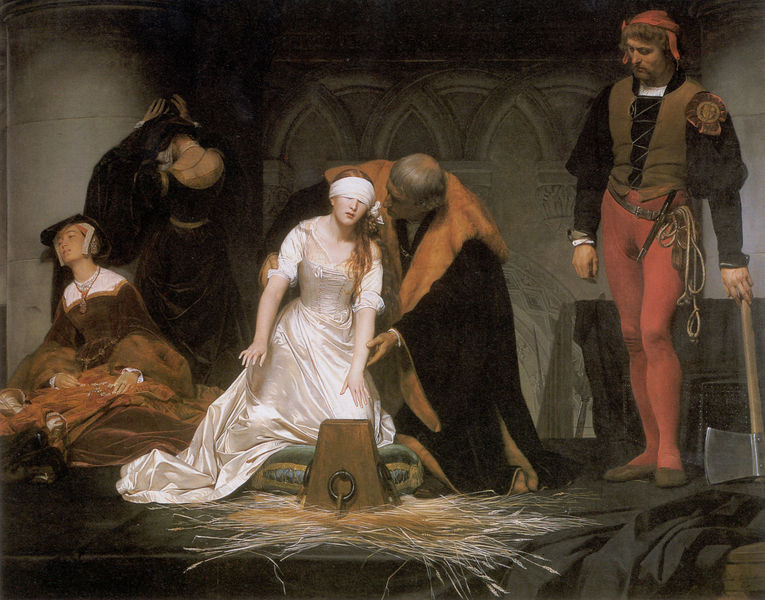
Titel: L'Exécution de lady Jane Grey en la tour de Londres, l'an 1554, Hinrichtung der Lady Jane Grey im Tower von London 1554
Künstler: Paul Delaroche
Standort: London
Institution: National Gallery
Schlagwörter: gemälde, mann, umhang, weiß, frauen, grün, menschen, mädchen, braun, damen, frankreich, frau, frisur, grau, haar, holz, hut, kleid, männer, orange, raum, rücken, schmuck, schwarz, stroh, säule, tisch, ölbild, dame, rot, tuch, haube, leute, malerei, hemd, hose, richter, wand, architektur, augen, band, enthauptung, falten, henker, hinrichtung, historie, mord, pelz, samt, stehen, tod, tot, trauer, bild, fünf, hals, hände, niederlande, öl, kirche, geistlicher, haare, mantel, realismus, schnüre, stoff, decke, klassizismus, personen, bühne, dekolletee, england, lippen, puffärmel, seide, taille, farbig, liegen, bogen, man, haltung, schuhe, heu, weizen, kette, mauer, figuren, cushion, folds, hands, historienbild, kissen, men, oil, people, priest, red, robes, velvet, white, women, black, braut, dress, gray, green, ladies, lady, painting, robe, wall, woman, brown, wooden, matratze, weste, ring, bögen, wände, keller, arkade, gewölbe, blind, seil, knechte, jungfrau, gefangen, ketten, knien, strafe, peitsche, kardinal, verzweiflung, pelzkragen, pfarrer, wood, gefängnis, kerker, zelle, silver, spitzbogen, spitzbögen, axt, leid, gefangene, flehen, mittelalter, strumpfhose, wams, historienmalerei, knieen, priester, binde, girl, young, mönch, gerste, historiengemälde, historismus, death, präraffaeliten, holzbank, eyes, opfer, unschuldig, gefangener, beil, verbunden, trauernde, ohnmacht, cap, fur, realism, maria stuart, scharfrichter, necklace, mittelalterlich, beichte, satin, augenbinde, unschuld, neck, vest, maid, tonsur, prison, back, bent, eye, mourning, folter, inquisition, long, weisses kleid, exekution, beichtvater, henke, busse, hare, gragen, verlies, angezogen, mider, dagger, help, bandeau, augenbind, schafott, ugen, heavy, hay, straw, knife, despair, gefängniss, bilnd, touch, delaroche, tights, execution, block, culotte, decapitation, delinquentin, henkersknechte, kostümrealismus, lady jane grey, nachrichter, paul delaroche, richtblock, richtklotz, schaffott, schafoot, stillebenlike, viktorianismus, sick, axe, pre-raphaelite, opfer einer kirche, hofnungslos, chopping, bond, cloack, cushions, fold, blindfold, blankets, handle, beheading, egenmänner, ax, behead, executioner, gril, kontüme, chopping block, 죽기전의 여자